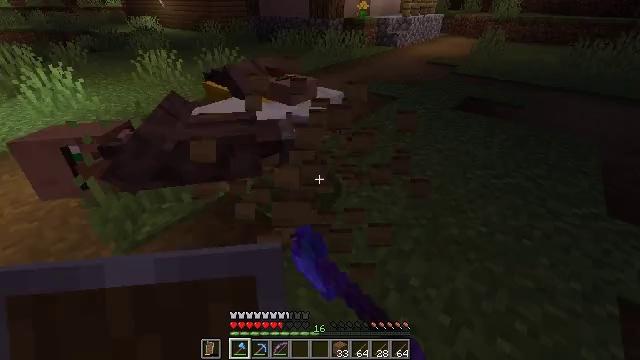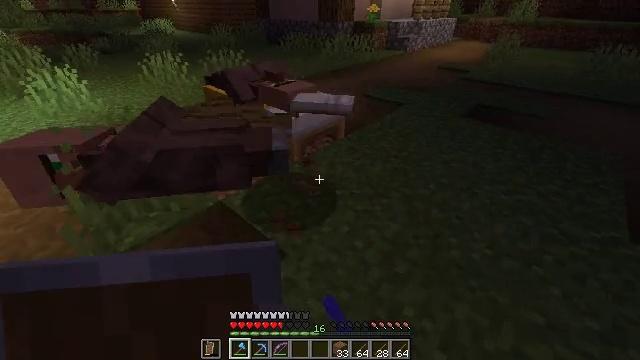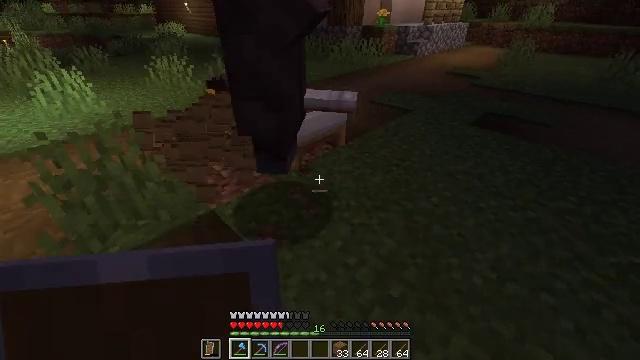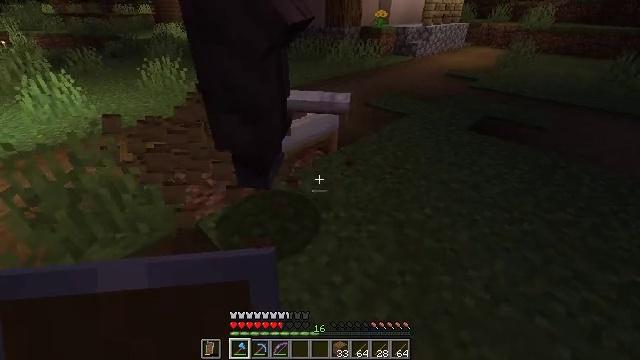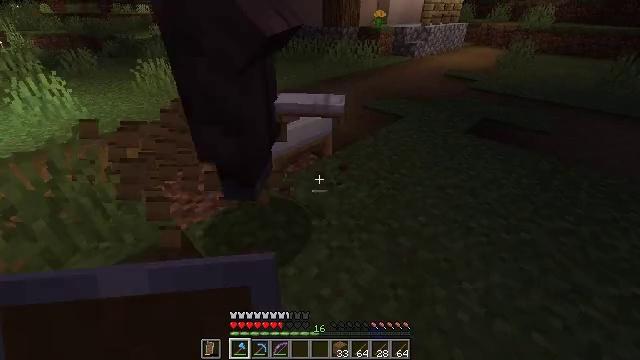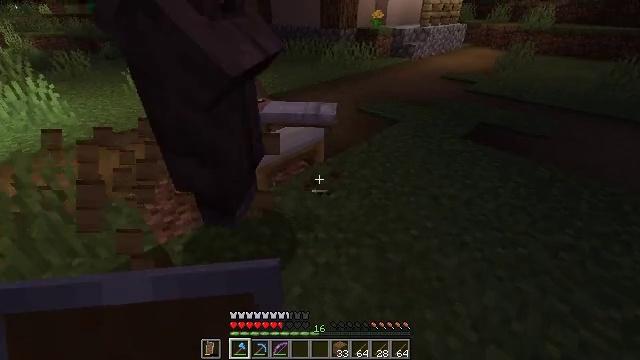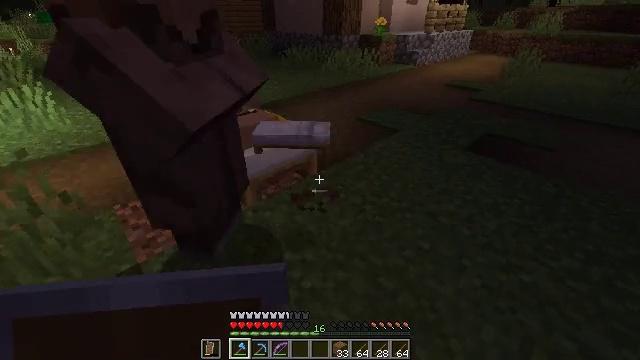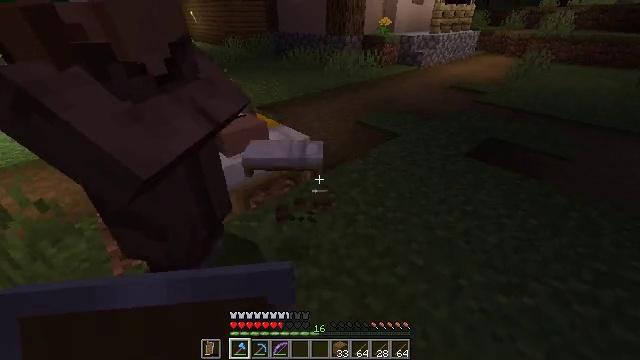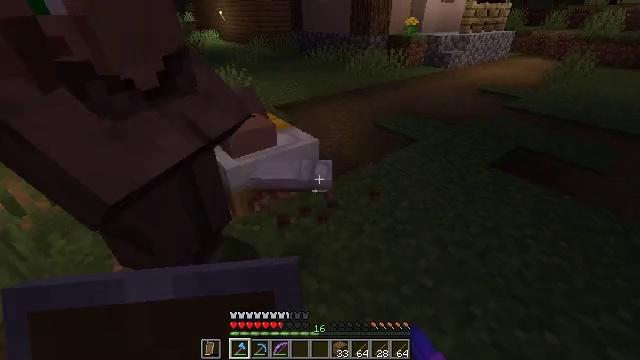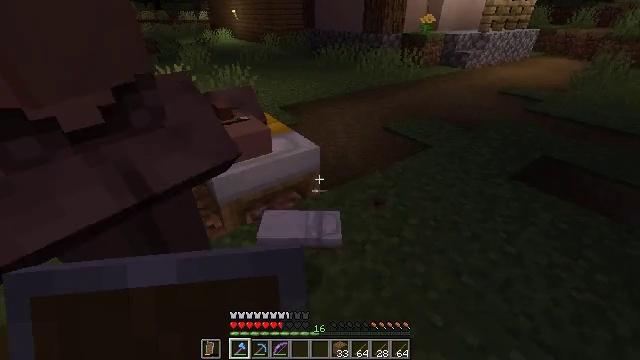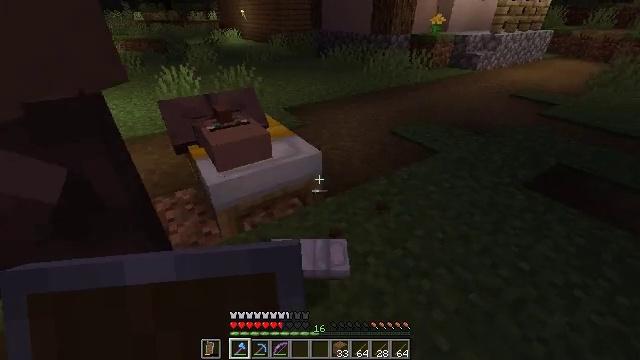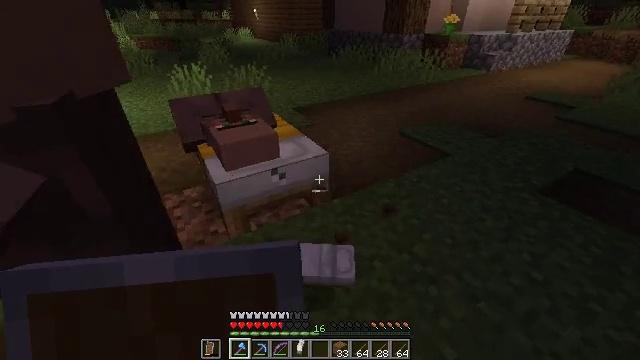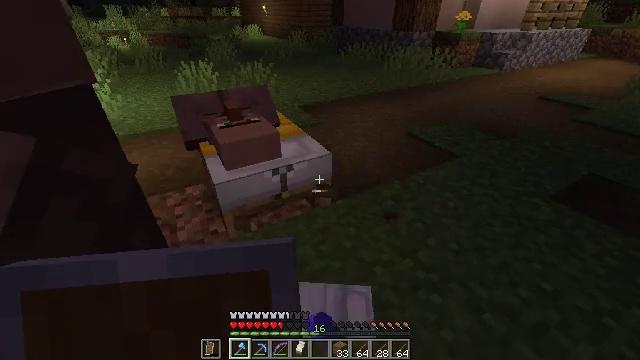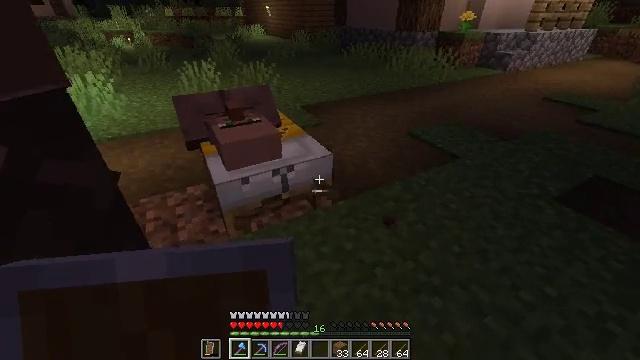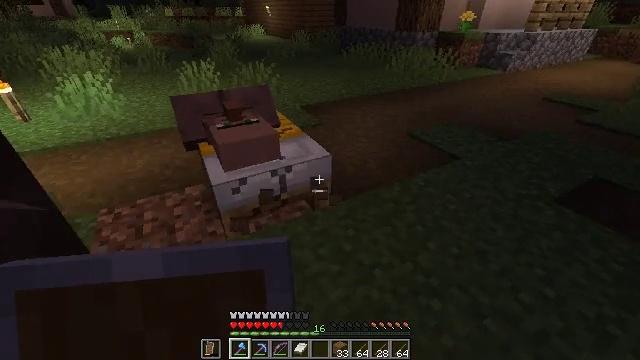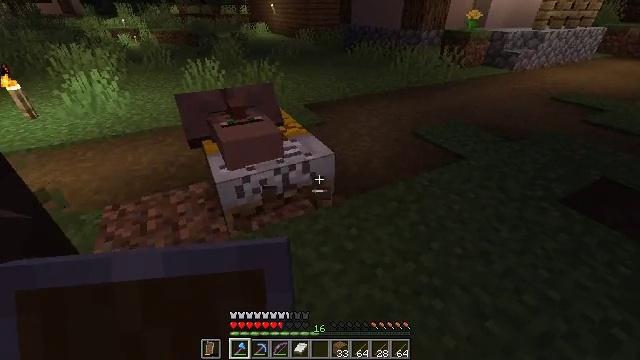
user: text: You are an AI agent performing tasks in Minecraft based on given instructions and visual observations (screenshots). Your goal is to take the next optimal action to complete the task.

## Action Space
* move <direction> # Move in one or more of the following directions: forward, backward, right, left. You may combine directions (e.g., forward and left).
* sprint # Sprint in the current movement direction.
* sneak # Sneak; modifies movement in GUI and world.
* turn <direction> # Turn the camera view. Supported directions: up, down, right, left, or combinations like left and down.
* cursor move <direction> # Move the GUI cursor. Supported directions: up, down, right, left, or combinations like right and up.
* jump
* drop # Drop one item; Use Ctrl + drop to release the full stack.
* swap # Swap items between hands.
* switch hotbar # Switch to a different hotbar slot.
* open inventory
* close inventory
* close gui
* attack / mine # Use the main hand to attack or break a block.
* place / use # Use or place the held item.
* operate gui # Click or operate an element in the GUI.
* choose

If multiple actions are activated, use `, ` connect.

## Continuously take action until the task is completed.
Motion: motion action
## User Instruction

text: Mine the yellow bed to pick it up.
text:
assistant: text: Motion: move forward and move right, turn left, attack / mine
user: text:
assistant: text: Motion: move forward and move right, turn left
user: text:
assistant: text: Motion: move forward and move right, attack / mine
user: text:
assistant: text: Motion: move forward and move right, attack / mine
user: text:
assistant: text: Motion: move forward and move right, attack / mine
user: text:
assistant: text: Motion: move forward and move right, turn left and up, attack / mine
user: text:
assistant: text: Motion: move forward and move right, turn left, attack / mine
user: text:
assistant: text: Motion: move forward, turn left, attack / mine
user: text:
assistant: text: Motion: move forward, turn left, attack / mine
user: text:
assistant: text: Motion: turn left, attack / mine
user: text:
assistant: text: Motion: turn left, attack / mine
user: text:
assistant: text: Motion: turn left, attack / mine
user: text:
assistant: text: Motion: attack / mine
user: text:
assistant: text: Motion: attack / mine
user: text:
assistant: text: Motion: attack / mine
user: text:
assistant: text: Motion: attack / mine
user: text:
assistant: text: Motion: attack / mine
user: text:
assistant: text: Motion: move forward, attack / mine
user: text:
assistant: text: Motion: move forward, attack / mine
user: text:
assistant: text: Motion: move forward and move right
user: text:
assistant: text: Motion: move forward and move right, turn left
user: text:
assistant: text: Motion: no_op